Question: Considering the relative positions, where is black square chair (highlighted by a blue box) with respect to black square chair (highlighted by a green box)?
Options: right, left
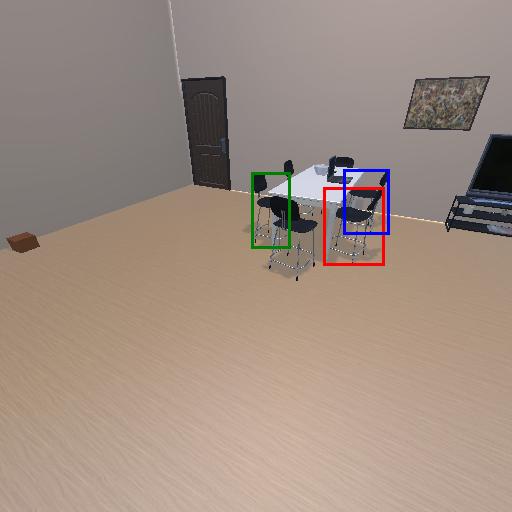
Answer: right